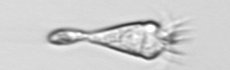
Label: Paratontonia_gracillima